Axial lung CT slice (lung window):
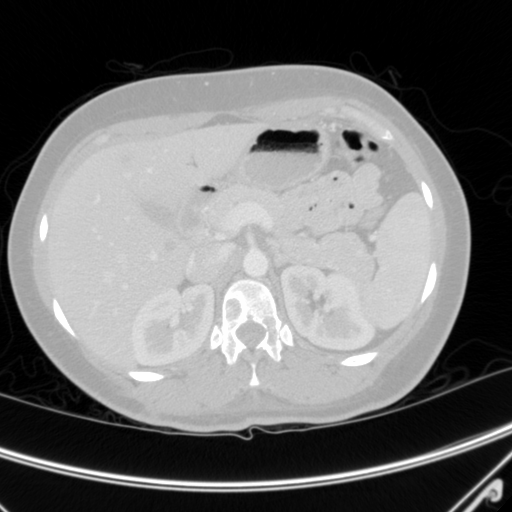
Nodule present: no